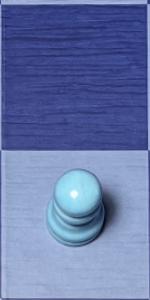
Label: Pawn_White